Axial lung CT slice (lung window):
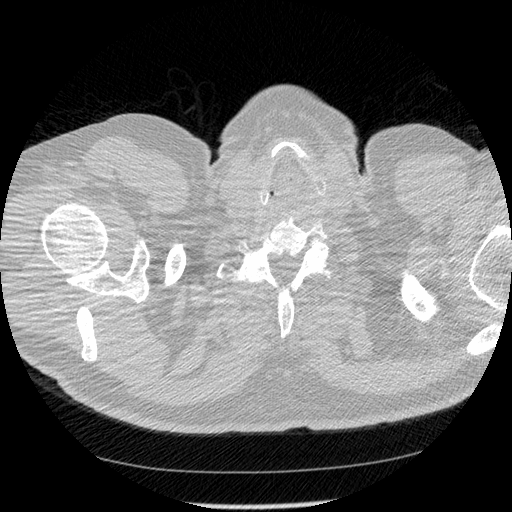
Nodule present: no